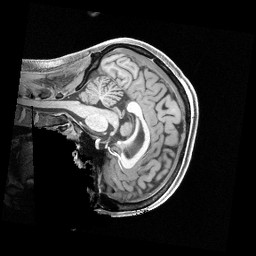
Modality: T1w
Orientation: sagittal
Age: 29
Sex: female
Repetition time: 2.4 s
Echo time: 0.00222 s